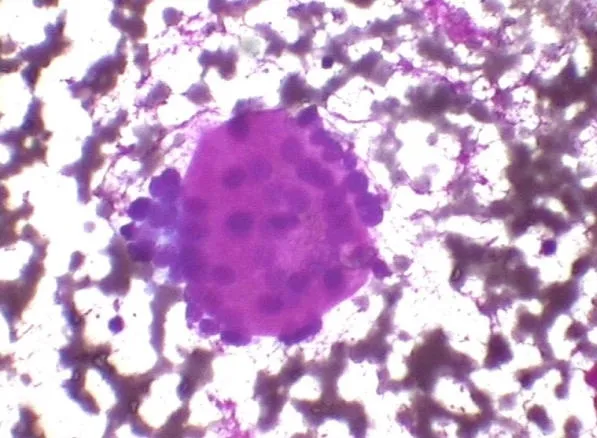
FNAC liver showing metastatic ACC, H & E (x 400).
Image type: pathology (h&e)